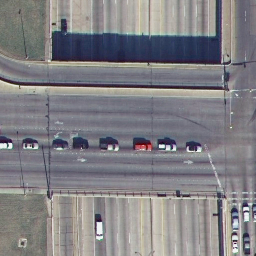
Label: overpass